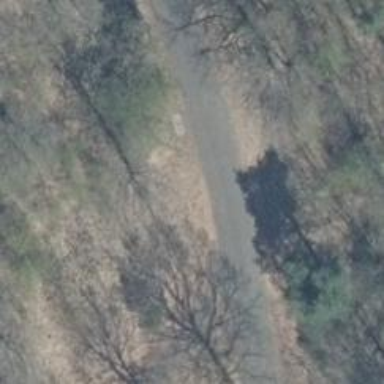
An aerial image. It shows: Unclassified road with asphalt surface.